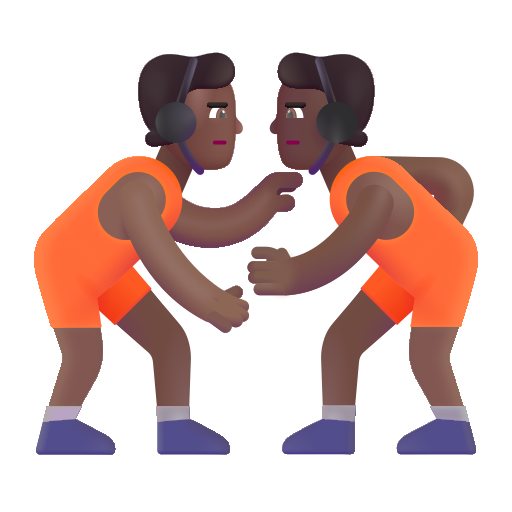
person wrestling color  dark